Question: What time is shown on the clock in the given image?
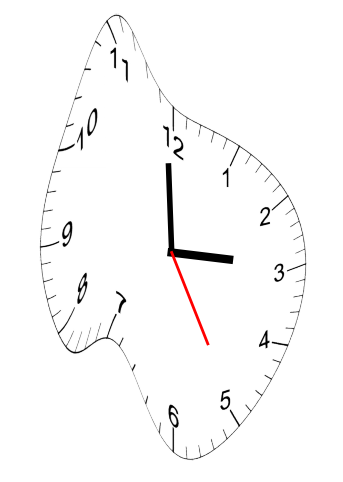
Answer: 02:59:25